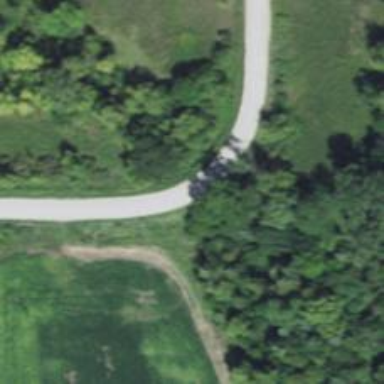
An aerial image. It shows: Unclassified road.